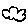
Label: cloud